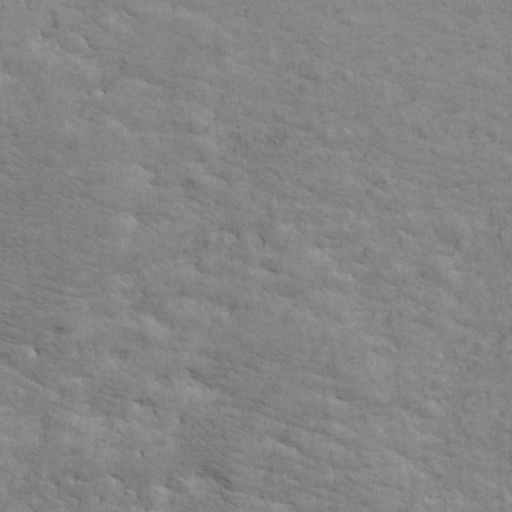
Classes present: Background